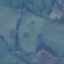
Land use / land cover class: Pasture